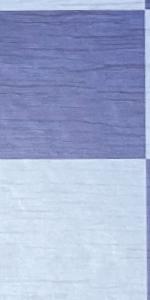
Label: Empty